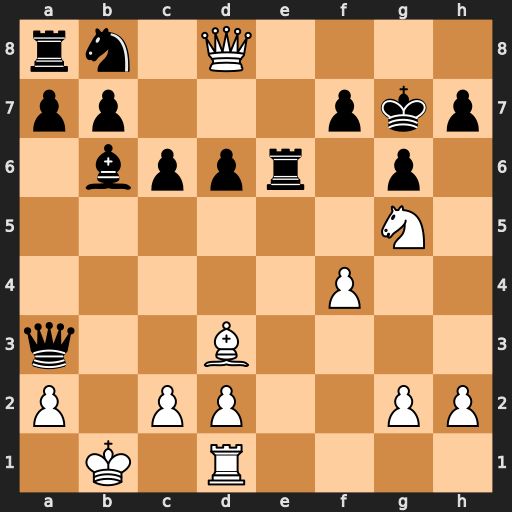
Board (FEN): rn1Q4/pp3pkp/1bppr1p1/6N1/5P2/q2B4/P1PP2PP/1K1R4
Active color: w
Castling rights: -
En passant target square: -
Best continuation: Nxe6+ fxe6 Qe7+